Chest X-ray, PA view. Patient: 37 years old, sex F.
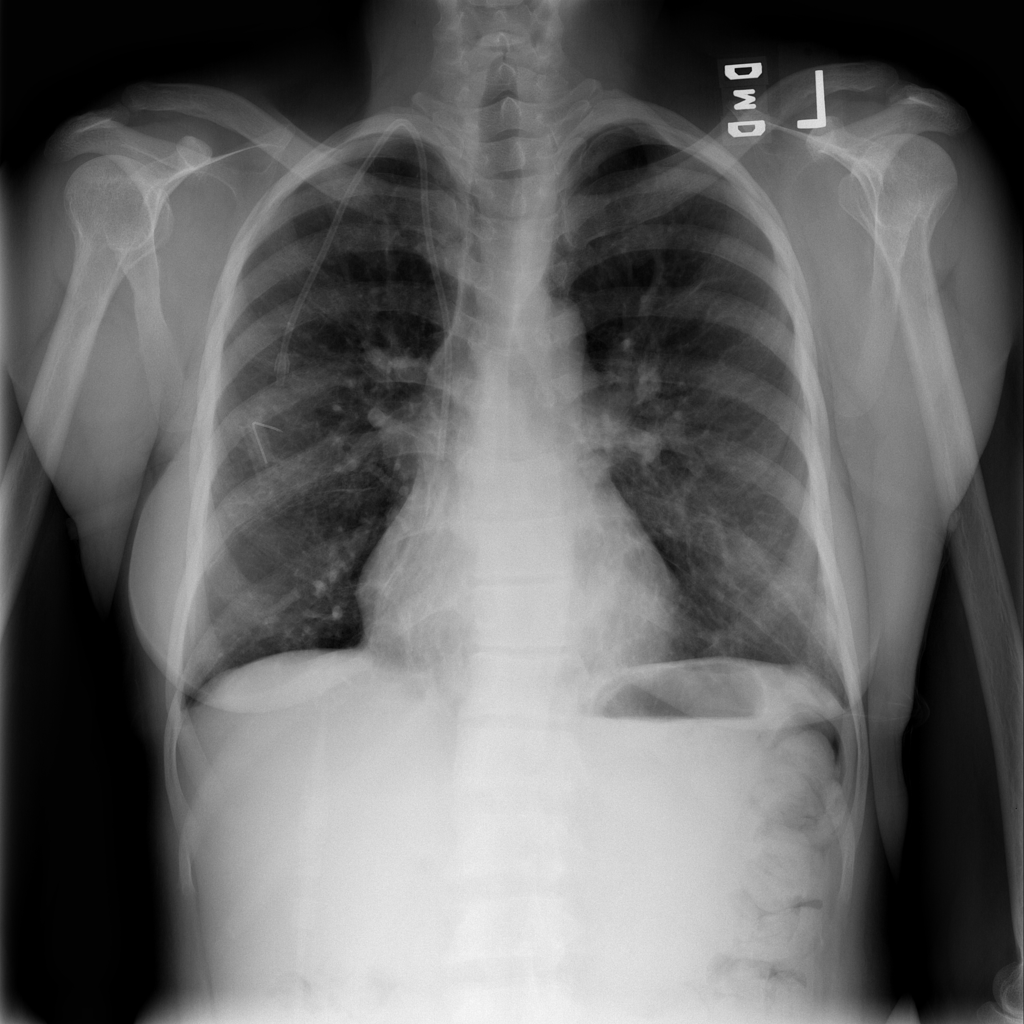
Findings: Atelectasis